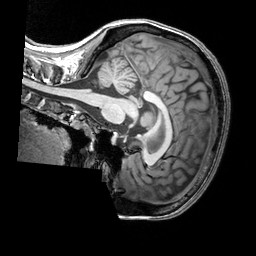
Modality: T1w
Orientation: sagittal
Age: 22
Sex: female
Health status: healthy
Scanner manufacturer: siemens
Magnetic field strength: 3 T
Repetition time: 2.3 s
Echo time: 0.00303 s